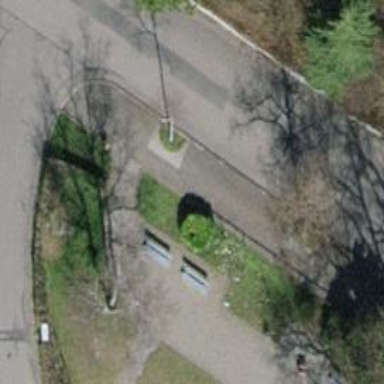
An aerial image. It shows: Bench for seating.